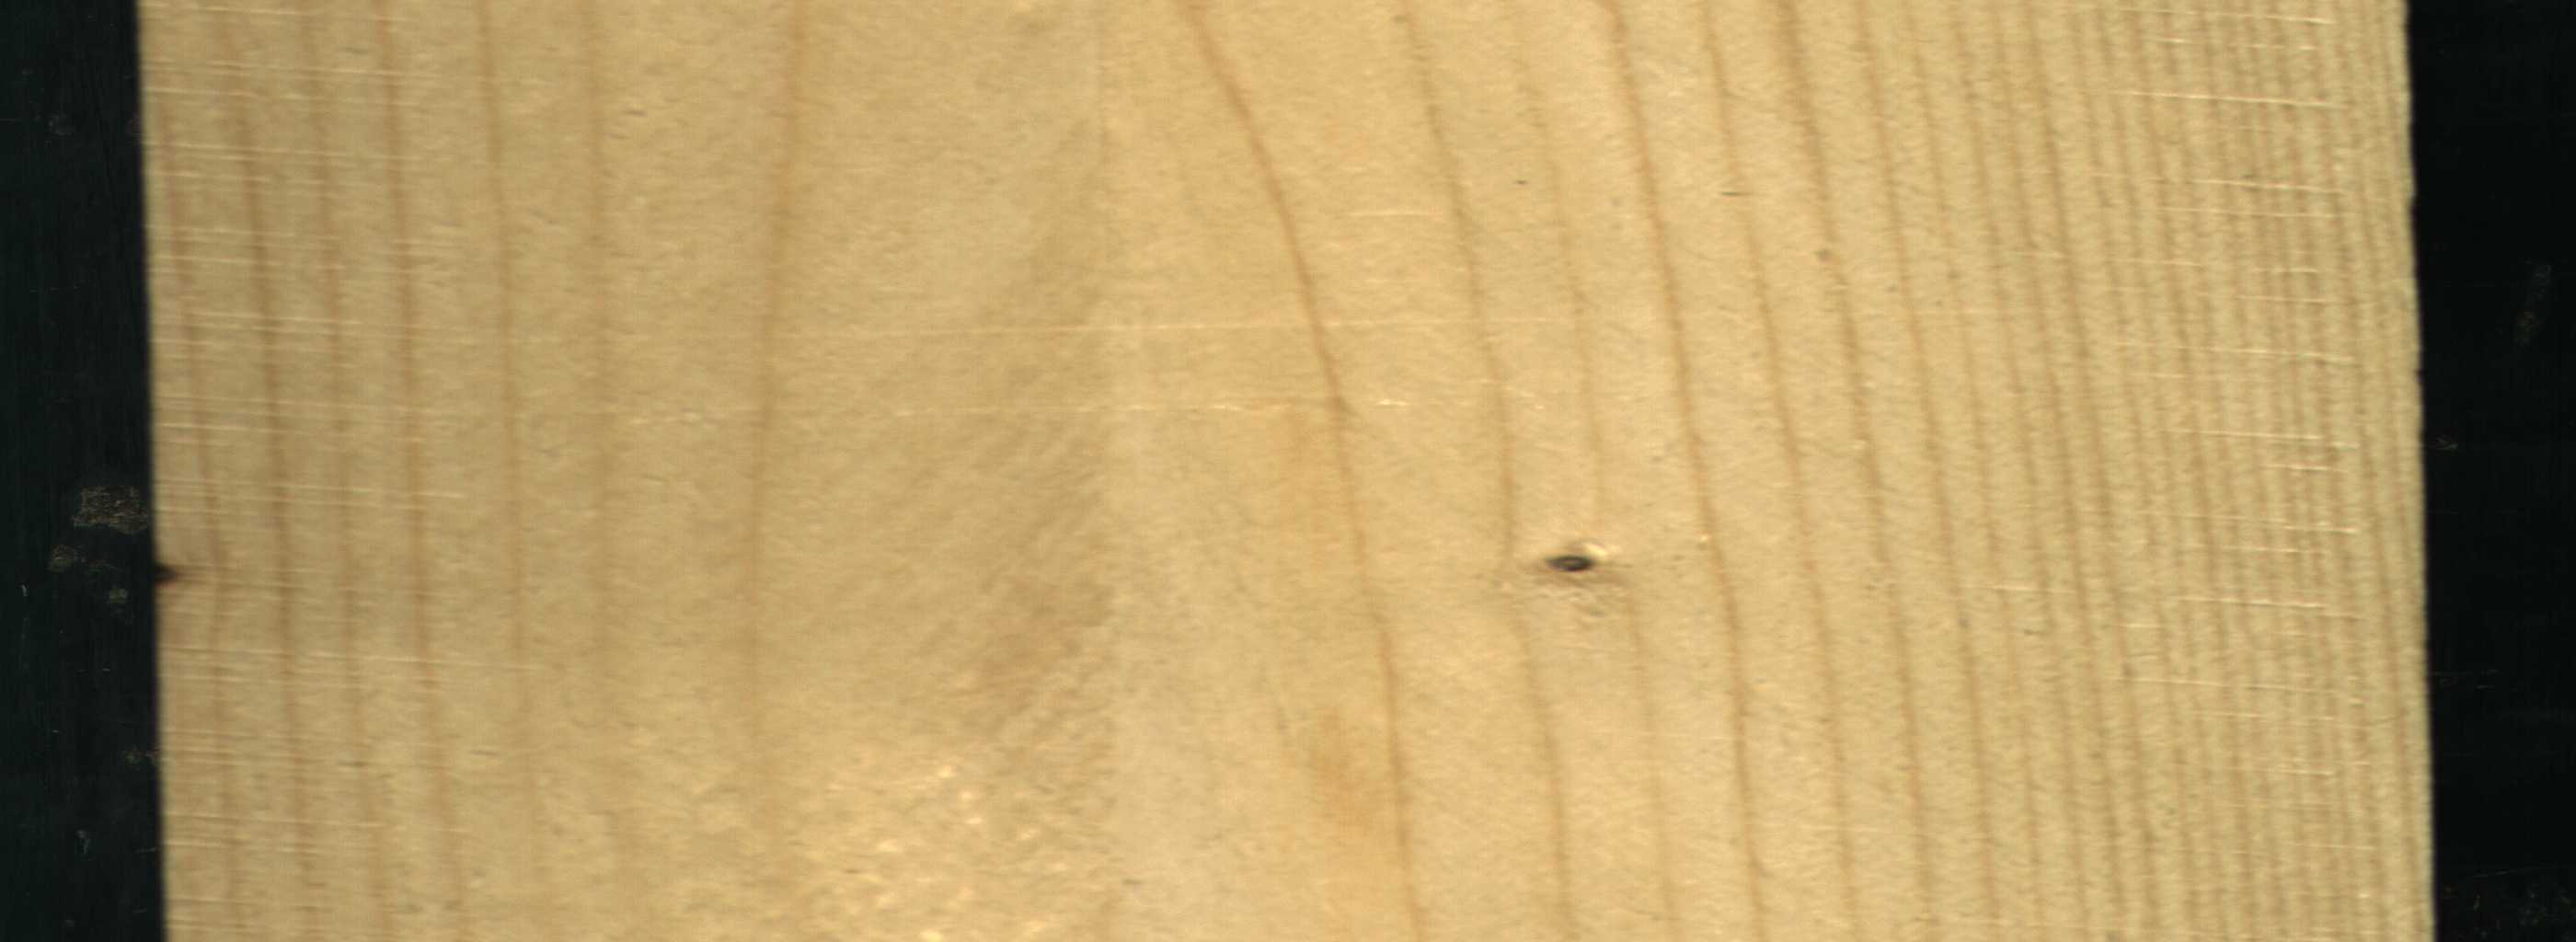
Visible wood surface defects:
Knot_missing
Live_Knot